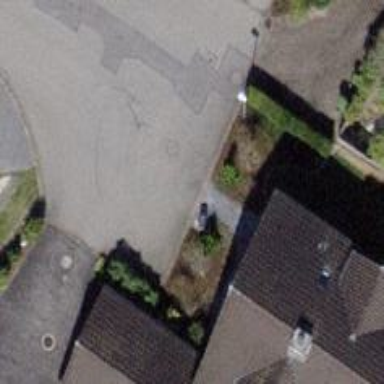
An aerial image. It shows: Turning circle on the road.